Field crop: maize
Growth stage: 2
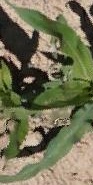
Species: maize